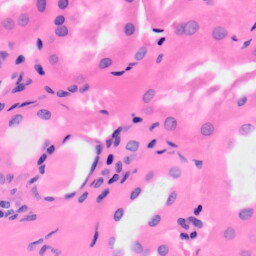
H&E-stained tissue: Kidney